Question: I want to create a table which is square and contains of squares. The whole table must fit inside the window without scrolling. It's a bit hard to explain, here is an image what I want:

Is that possible? Until now, I have this but it is not really what I want...
<URL>
'''
table {
width: 100%;
}
td {
width: 30%;
position: relative;
}
td:after {
content: '';
display: block;
margin-top: 100%;
}
td .content {
position: absolute;
top: 0;
bottom: 0;
left: 0;
right: 0;
}
td img {
width: 100%;
height: 100%;
}
'''
'''
<table>
<tr>
<td>
<div class="content"><img src="http://placehold.it/128"></div>
</td>
<td>
<div class="content"><img src="http://placehold.it/128"></div>
</td>
<td>
<div class="content"><img src="http://placehold.it/128"></div>
</td>
</tr>
<tr>
<td>
<div class="content"><img src="http://placehold.it/128"></div>
</td>
<td>
<div class="content"><img src="http://placehold.it/128"></div>
</td>
<td>
<div class="content"><img src="http://placehold.it/128"></div>
</td>
</tr>
<tr>
<td>
<div class="content"><img src="http://placehold.it/128"></div>
</td>
<td>
<div class="content"><img src="http://placehold.it/128"></div>
</td>
<td>
<div class="content"><img src="http://placehold.it/128"></div>
</td>
</tr>
</table>
'''
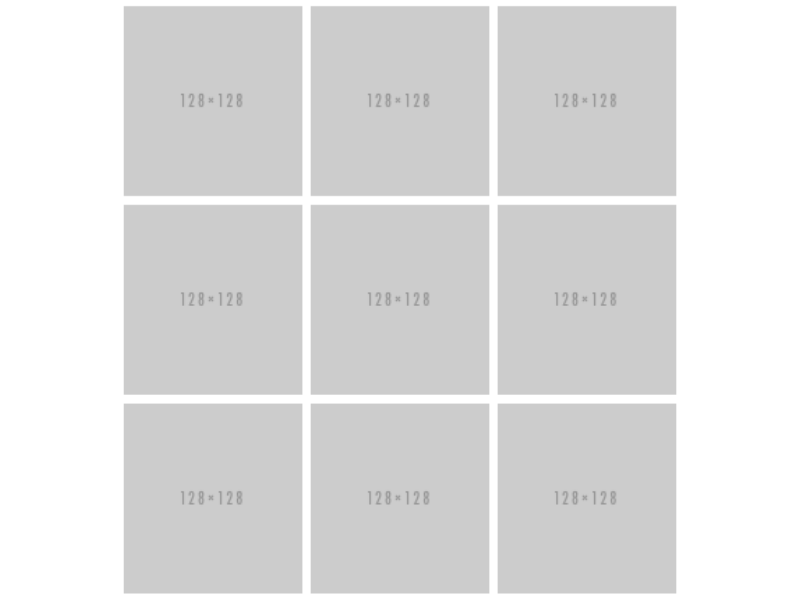
Answer: if it is to fill entire height :
'''
body {
margin: 0;
}
table {
margin: auto;
width: 100vh;
table-layout: fixed;
border-collapse: collapse;
}
td {
width: 33.33%;
}
img {
width: 100%;
display: block;
}
/* take care of portrait orientation or ratio */
html {
height: 100%;
display: flex;
}
body {
margin: auto;
}
table {
max-width: 100vw;
}
'''
'''
<table>
<tr>
<td>
<div class="content"><img src="http://placehold.it/128"></div>
</td>
<td>
<div class="content"><img src="http://placehold.it/128"></div>
</td>
<td>
<div class="content"><img src="http://placehold.it/128"></div>
</td>
</tr>
<tr>
<td>
<div class="content"><img src="http://placehold.it/128"></div>
</td>
<td>
<div class="content"><img src="http://placehold.it/128"></div>
</td>
<td>
<div class="content"><img src="http://placehold.it/128"></div>
</td>
</tr>
<tr>
<td>
<div class="content"><img src="http://placehold.it/128"></div>
</td>
<td>
<div class="content"><img src="http://placehold.it/128"></div>
</td>
<td>
<div class="content"><img src="http://placehold.it/128"></div>
</td>
</tr>
</table>
'''
but if it comes into portrait , you might need js to find out ratio of window (landscape/portrait to overwrite style sheets rules).
the use of mediaqueries for orientation to reset width to vw units will be needed too